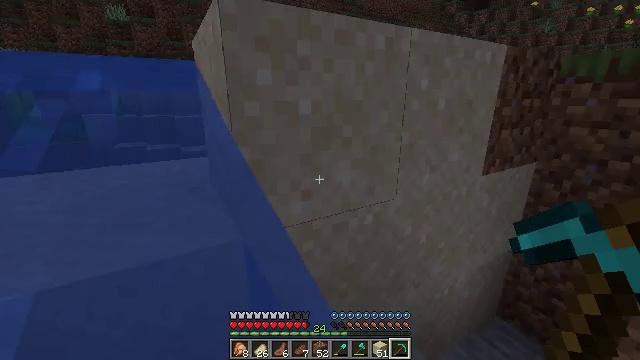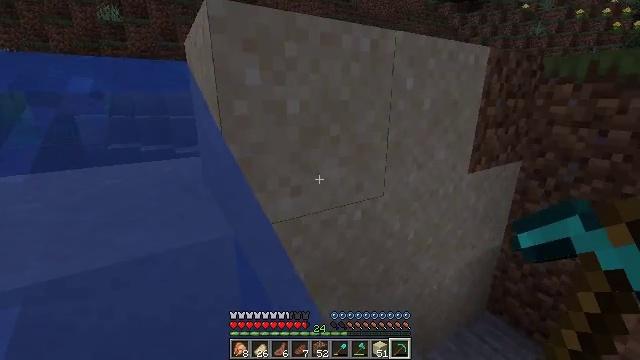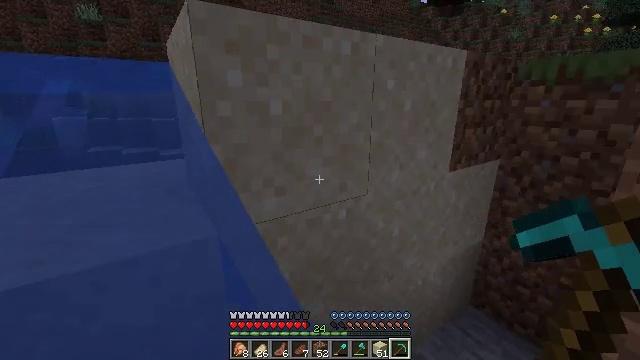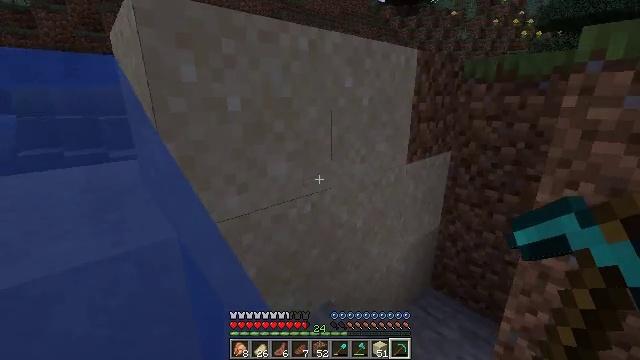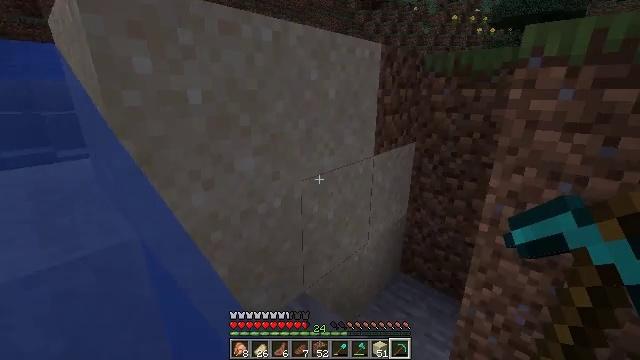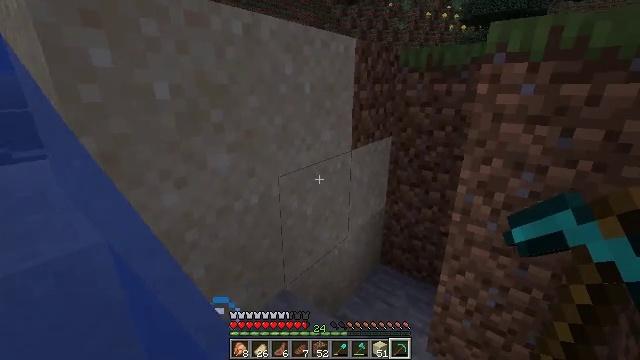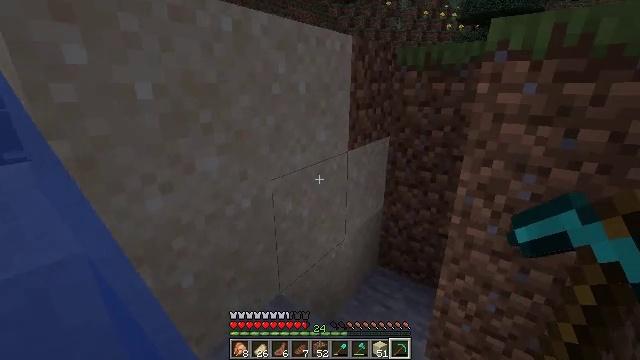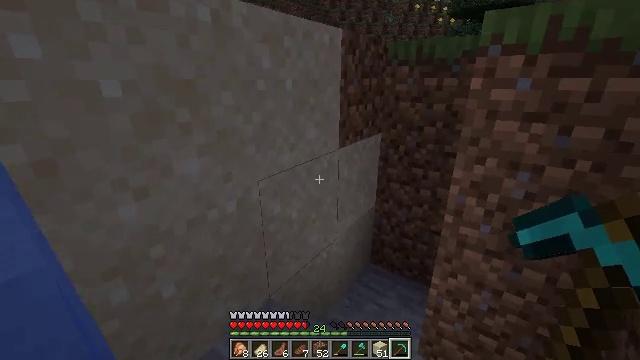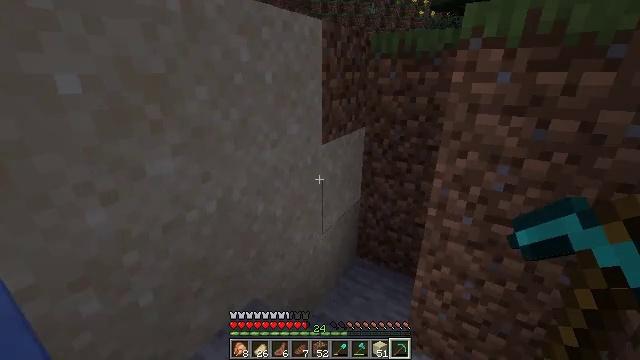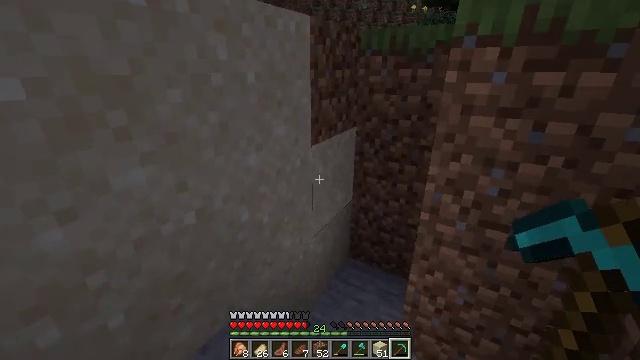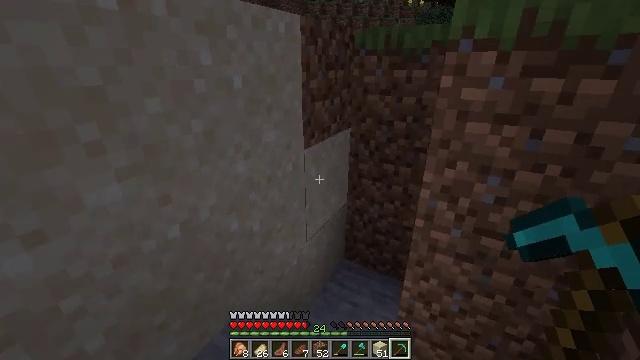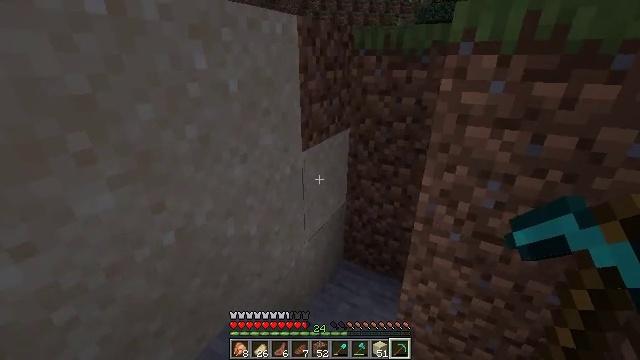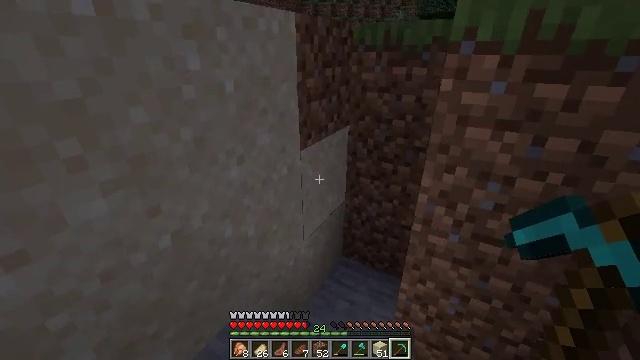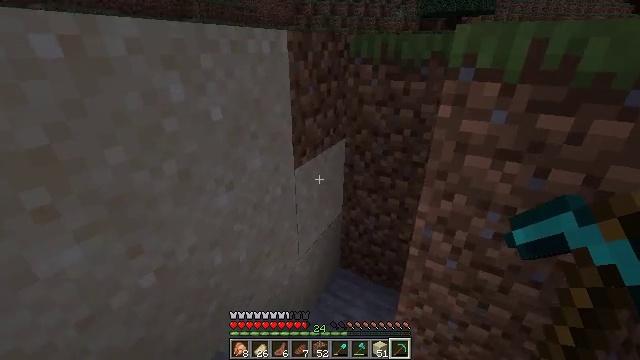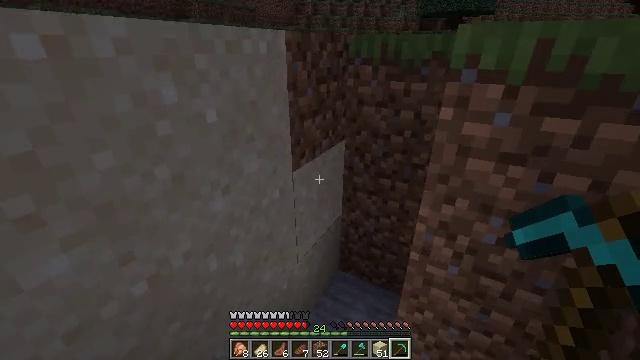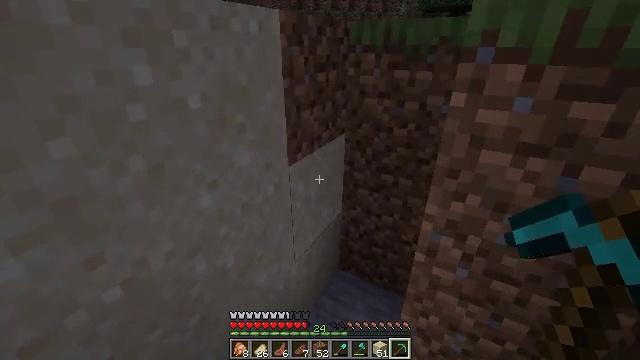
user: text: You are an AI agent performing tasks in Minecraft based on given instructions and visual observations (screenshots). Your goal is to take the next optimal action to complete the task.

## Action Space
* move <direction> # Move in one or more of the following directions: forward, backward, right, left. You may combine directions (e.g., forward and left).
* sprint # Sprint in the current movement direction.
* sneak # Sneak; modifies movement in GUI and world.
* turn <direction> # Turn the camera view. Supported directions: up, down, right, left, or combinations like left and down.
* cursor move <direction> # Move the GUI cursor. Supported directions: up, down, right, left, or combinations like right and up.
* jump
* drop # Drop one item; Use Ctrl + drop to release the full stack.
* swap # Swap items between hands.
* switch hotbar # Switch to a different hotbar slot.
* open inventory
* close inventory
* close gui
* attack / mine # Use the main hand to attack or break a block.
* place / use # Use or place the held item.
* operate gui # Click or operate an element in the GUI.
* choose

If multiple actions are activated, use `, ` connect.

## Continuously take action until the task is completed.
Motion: motion action
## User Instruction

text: Attack the ground to gather sand.
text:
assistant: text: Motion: no_op
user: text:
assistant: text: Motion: turn right
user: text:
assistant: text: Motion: turn right
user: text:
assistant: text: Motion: turn right and down
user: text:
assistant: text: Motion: move forward, turn right
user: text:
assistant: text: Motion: move forward
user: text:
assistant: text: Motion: move forward, turn right and down
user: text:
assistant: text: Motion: move forward, turn right and down
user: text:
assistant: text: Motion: move forward, turn right, jump
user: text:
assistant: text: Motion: move forward, turn down, jump
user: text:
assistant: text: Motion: move forward, jump
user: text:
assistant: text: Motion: move forward, turn down, jump
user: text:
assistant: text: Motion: move forward, jump
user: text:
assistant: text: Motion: move forward
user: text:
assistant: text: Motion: no_op
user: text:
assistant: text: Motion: no_op
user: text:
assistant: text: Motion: turn left
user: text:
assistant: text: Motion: turn left
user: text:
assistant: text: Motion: turn left and up
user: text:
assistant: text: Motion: turn left and up
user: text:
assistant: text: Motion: turn left and up
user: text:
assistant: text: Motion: turn left and up
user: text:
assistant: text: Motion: turn left and up
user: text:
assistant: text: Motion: turn left and up
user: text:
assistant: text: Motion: no_op
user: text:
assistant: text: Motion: no_op
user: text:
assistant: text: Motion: no_op
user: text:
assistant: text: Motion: no_op
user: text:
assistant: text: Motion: attack / mine
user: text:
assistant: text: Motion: attack / mine